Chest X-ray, AP view. Patient: 50 years old, sex M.
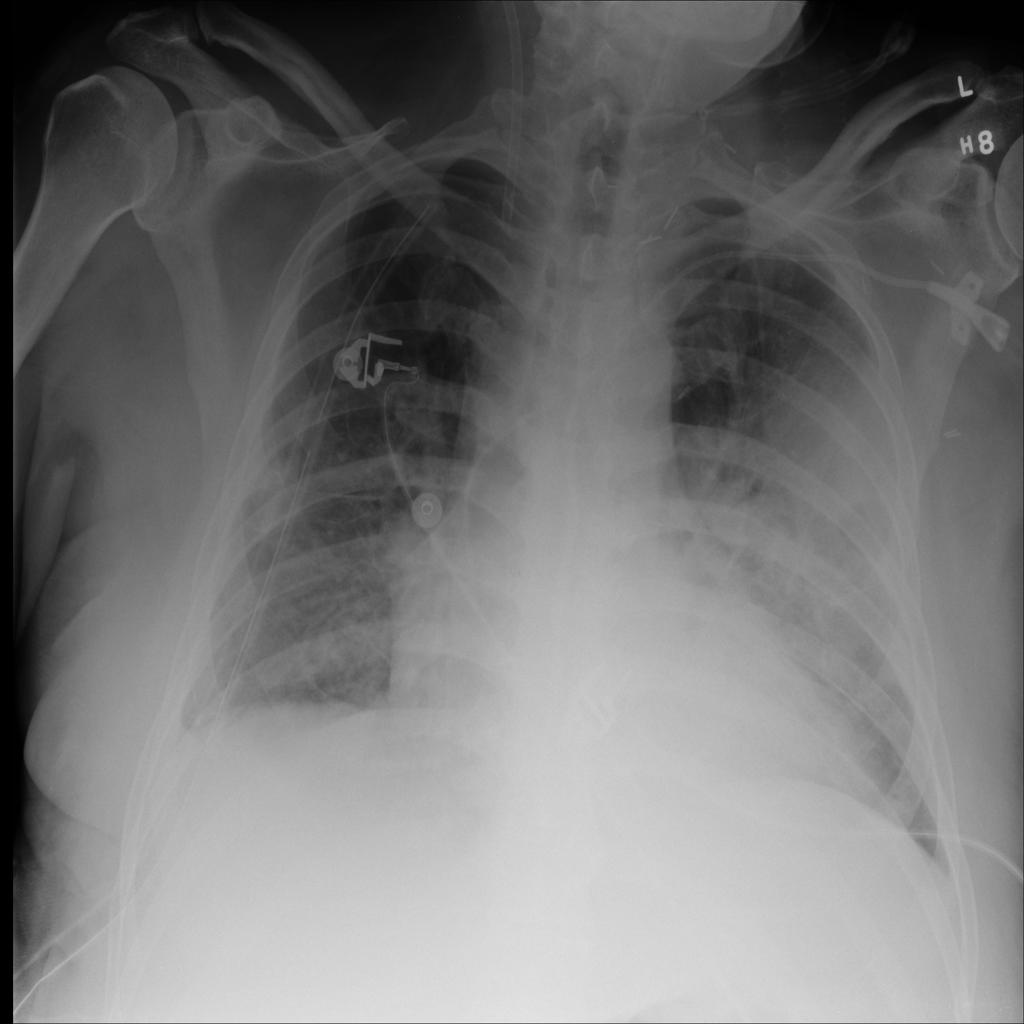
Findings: Infiltration, Mass